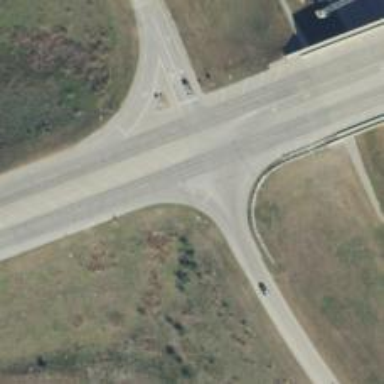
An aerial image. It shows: Secondary link road with asphalt surface.